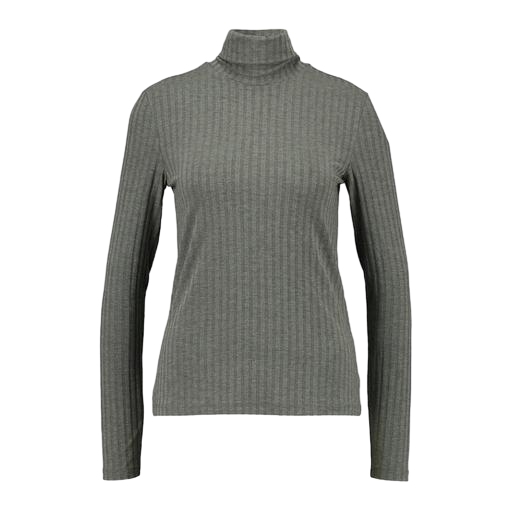
high-neck ribbed-jersey t-shirt, green polo-neck top, long-sleeve t-shirt only macy, white background